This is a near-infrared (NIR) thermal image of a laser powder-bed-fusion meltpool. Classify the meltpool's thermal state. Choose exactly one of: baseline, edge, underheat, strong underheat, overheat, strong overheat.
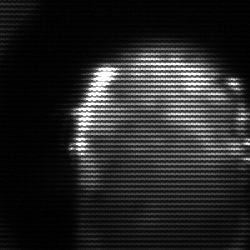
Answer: baseline